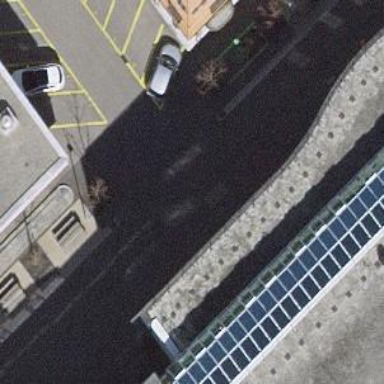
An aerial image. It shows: Pedestrian road with asphalt surface.